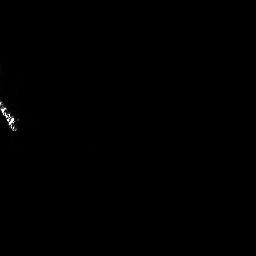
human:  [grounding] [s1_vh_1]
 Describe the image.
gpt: In the satellite image, there is  <ref>1 small ship </ref> <box>[[0, 38, 6, 50, 0]]</box> located at left.